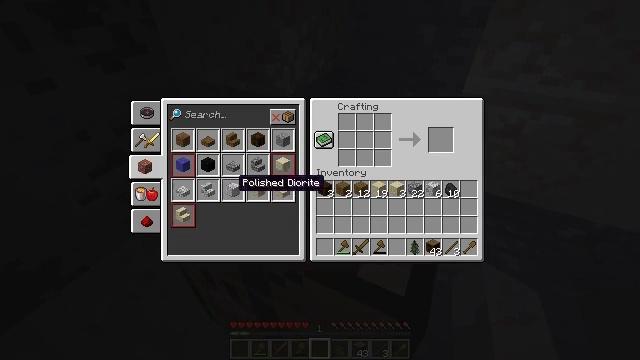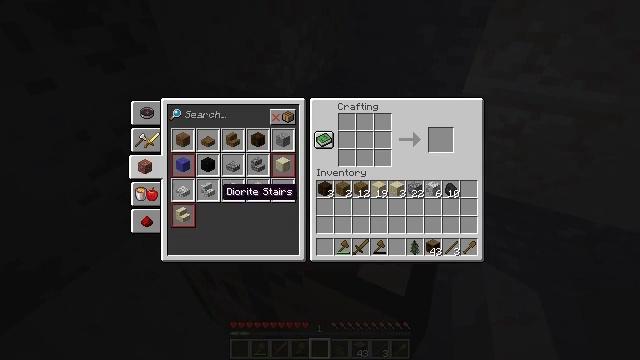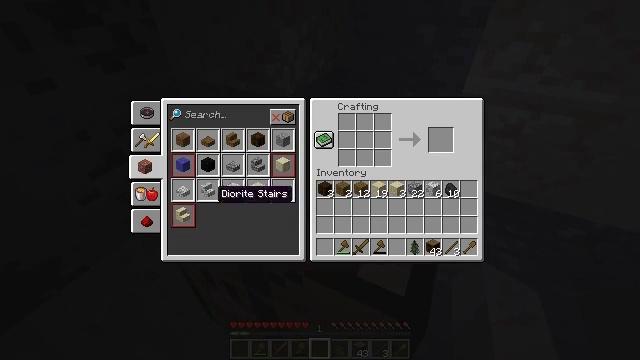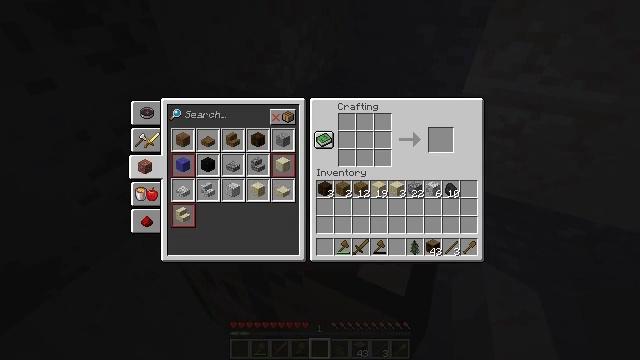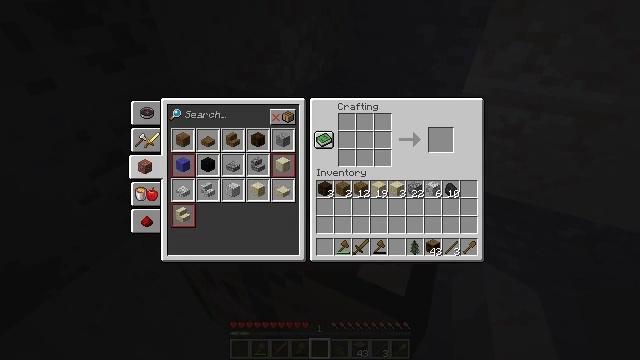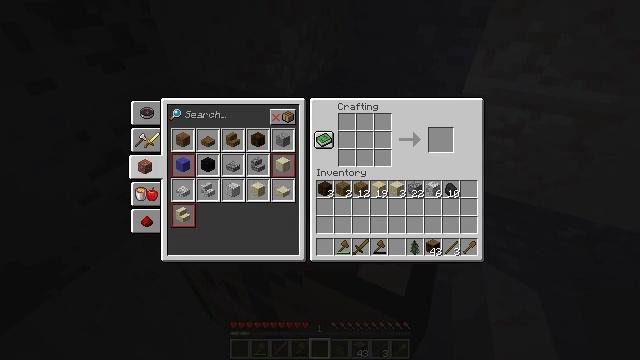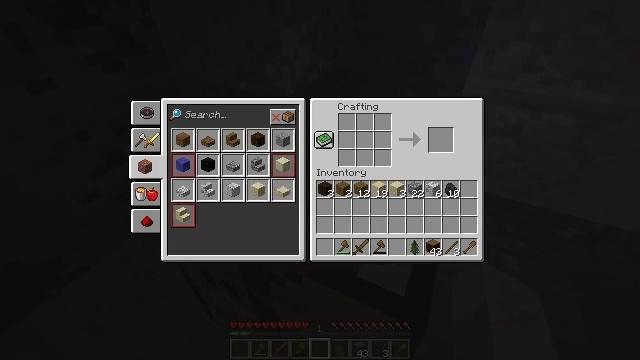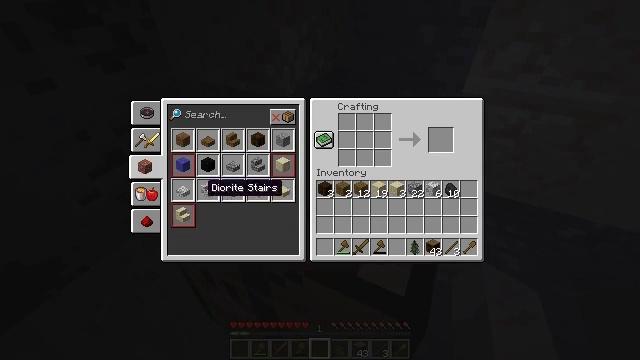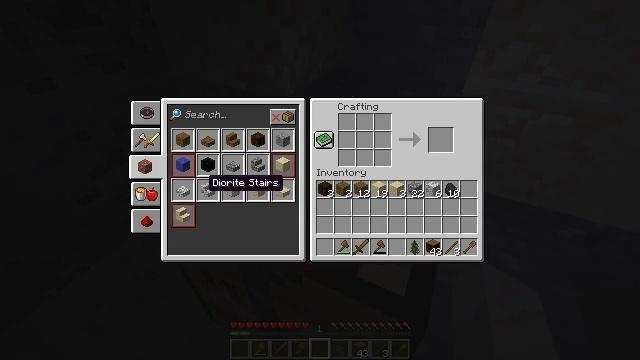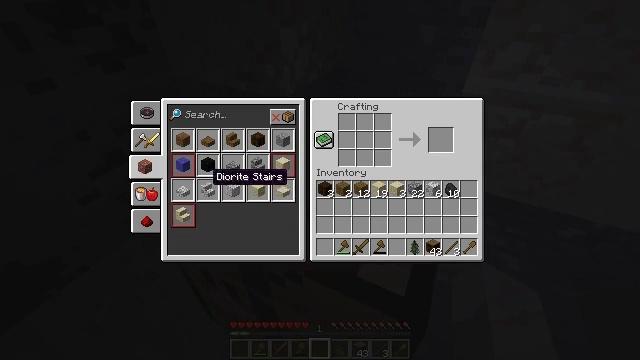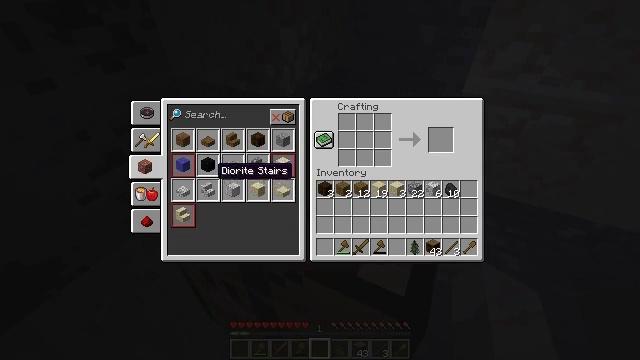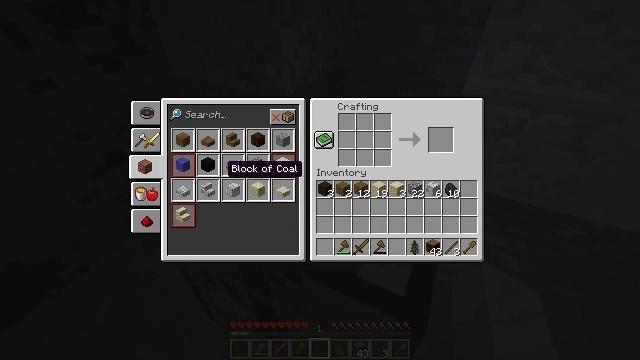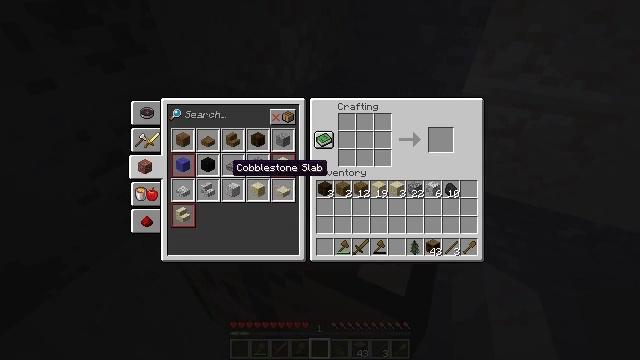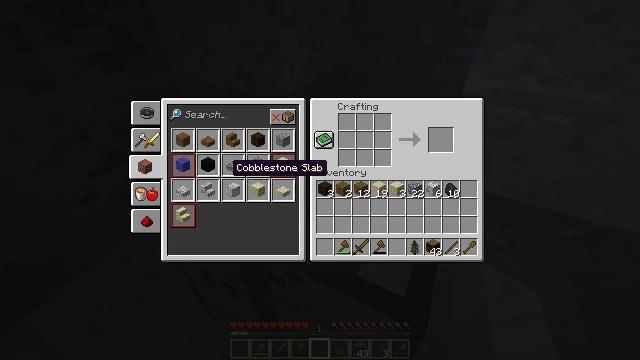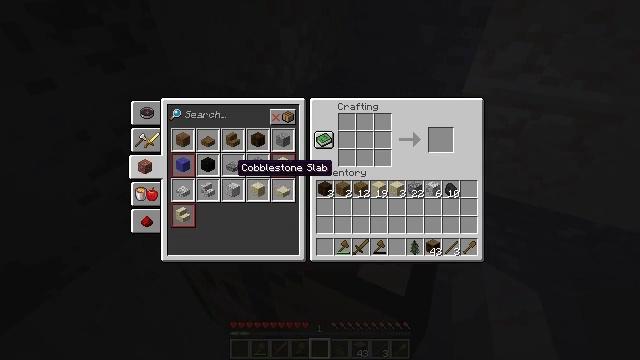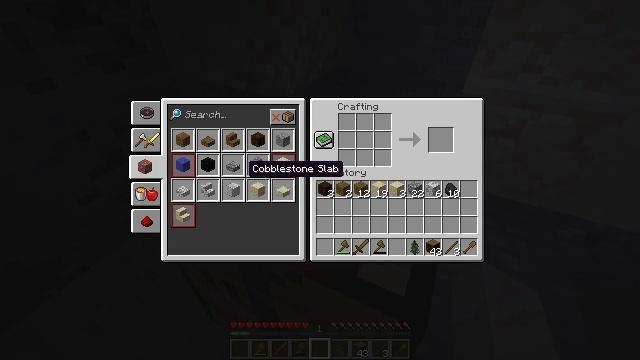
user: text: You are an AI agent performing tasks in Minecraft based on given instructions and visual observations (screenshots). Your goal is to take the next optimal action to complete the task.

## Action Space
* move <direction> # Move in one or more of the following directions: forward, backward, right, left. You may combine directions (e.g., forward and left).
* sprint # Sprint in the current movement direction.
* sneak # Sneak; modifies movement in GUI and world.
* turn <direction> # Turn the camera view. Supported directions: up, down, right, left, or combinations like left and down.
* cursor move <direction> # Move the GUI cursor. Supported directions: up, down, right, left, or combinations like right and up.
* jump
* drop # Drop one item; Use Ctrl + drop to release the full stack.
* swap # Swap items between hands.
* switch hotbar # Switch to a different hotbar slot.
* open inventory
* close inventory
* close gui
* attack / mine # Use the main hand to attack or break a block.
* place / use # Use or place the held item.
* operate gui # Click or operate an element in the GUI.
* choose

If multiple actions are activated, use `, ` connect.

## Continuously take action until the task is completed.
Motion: motion action
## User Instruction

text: Create polished diorite by combining diorite in the crafting interface.
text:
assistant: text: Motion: cursor move left and down
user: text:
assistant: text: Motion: no_op
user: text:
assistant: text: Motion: no_op
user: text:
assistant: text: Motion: no_op
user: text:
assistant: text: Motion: no_op
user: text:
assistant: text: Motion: no_op
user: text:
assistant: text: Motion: cursor move up
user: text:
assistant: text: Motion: no_op
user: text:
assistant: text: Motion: no_op
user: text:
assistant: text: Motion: no_op
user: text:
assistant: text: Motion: cursor move right
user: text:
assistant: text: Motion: no_op
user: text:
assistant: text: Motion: no_op
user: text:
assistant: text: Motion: no_op
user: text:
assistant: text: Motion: cursor move right
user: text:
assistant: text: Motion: cursor move right
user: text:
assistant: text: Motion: cursor move right
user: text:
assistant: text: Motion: no_op
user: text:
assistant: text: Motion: cursor move down
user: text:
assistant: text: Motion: cursor move left and down
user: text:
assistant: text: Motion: cursor move left
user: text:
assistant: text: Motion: no_op
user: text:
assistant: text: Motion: no_op
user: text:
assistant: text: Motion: no_op
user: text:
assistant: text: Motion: no_op
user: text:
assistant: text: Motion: no_op
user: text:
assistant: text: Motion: no_op
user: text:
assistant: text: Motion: no_op
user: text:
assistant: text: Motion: no_op
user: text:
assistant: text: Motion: no_op